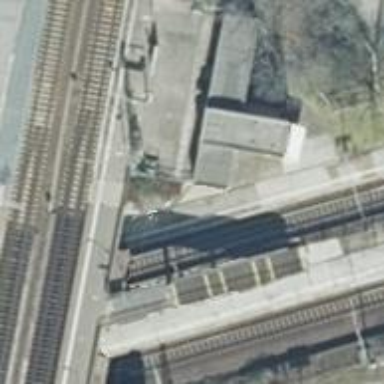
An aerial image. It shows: Close-up of railway platform edge.